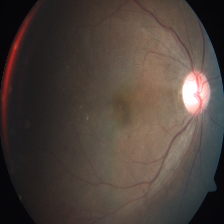
Diabetic retinopathy grade: Severe